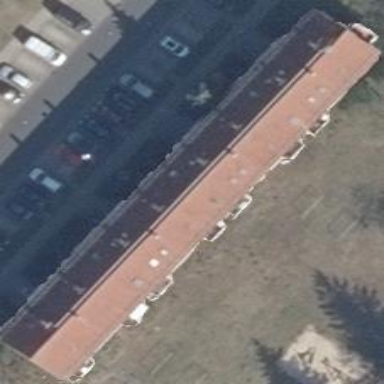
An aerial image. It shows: Residential building with gabled red roof. The overall color of the building is light green shade.